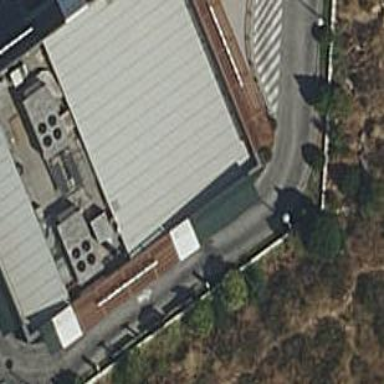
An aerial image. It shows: Fast food restaurant building.